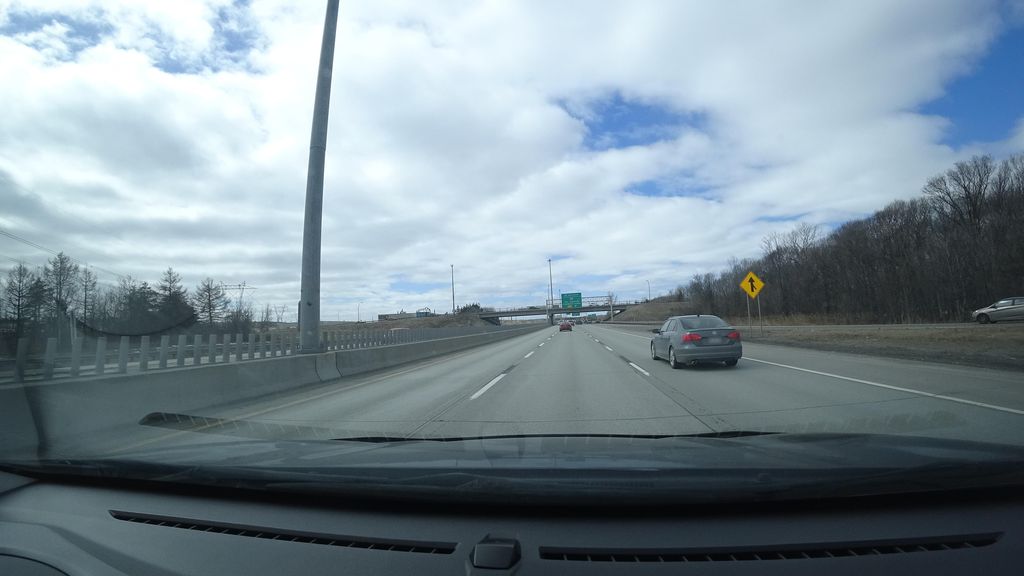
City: quebec_city